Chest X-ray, PA view. Patient: 57 years old, sex M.
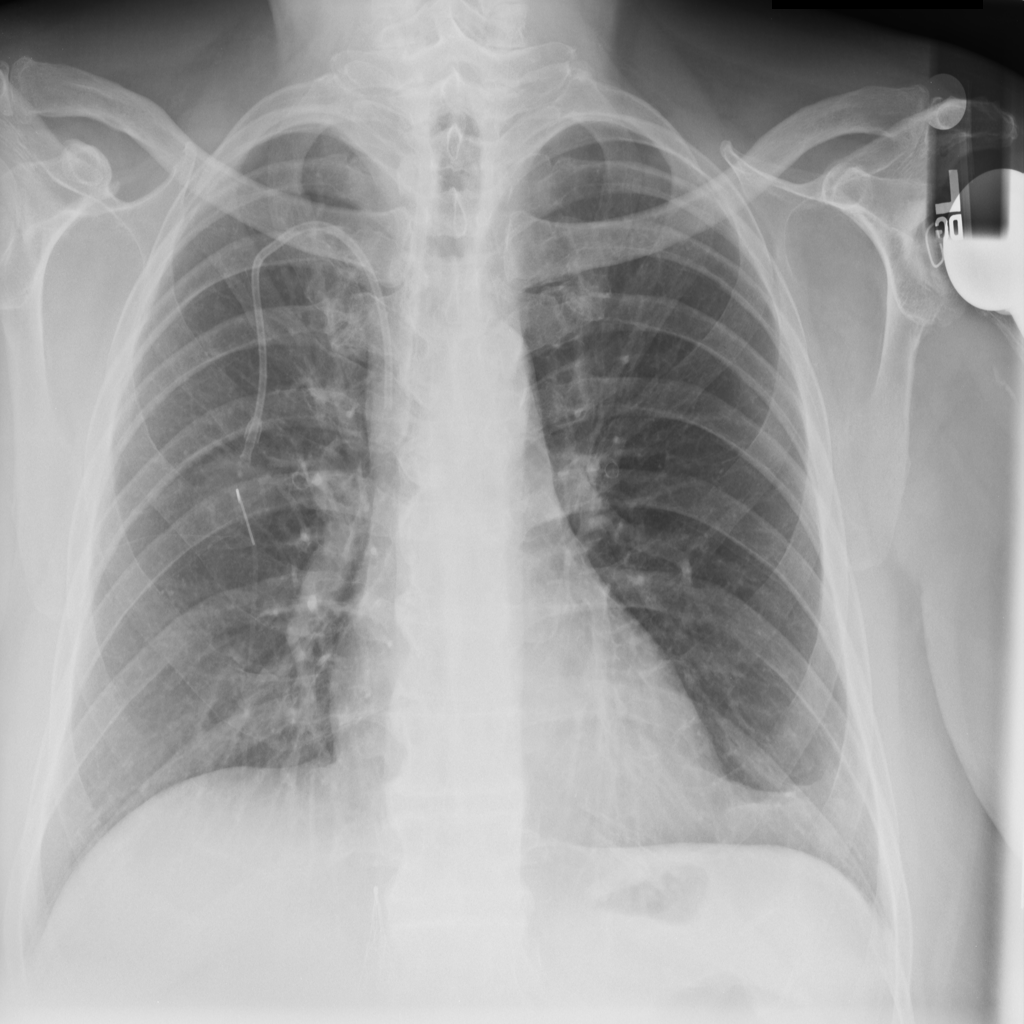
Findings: No Finding